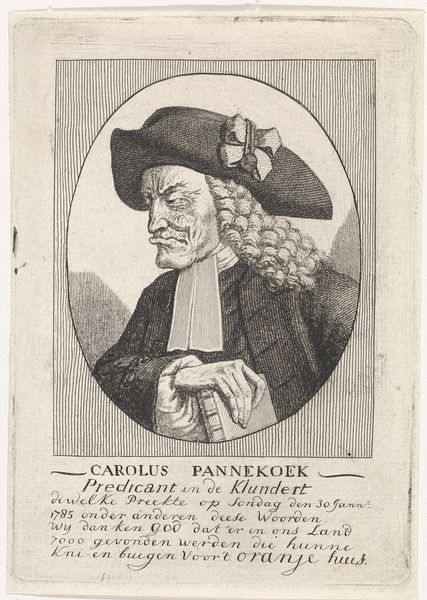
Titel: Portret van Carolus Pantekoek
Künstler: Joannes Hulstkamp
Standort: Amsterdam
Institution: Rijksmuseum
Schlagwörter: hand, kopf, mann, weiß, braun, finger, hut, mund, nase, orange, profil, schwarz, blick, schal, beige, schleife, alt, jacke, richter, barock, bibel, böse, falten, rahmen, holland, niederlande, portrait, kirche, auge, haare, kaufmann, lippe, lippen, locken, oval, perücke, schrift, karikatur, grimmig, edel, krempe, buch, druck, stich, seite, text, beschriftung, niederländisch, politiker, prediger, grimasse, seitenprofil, gier, klerus, priester, holländisch, beamter, latein, anwalt, bch, carolus, beffchen, schmollen, advokat, parücke, katikatur, alt+, carolus pannekoek, das fröhliche evanglium, das fröhliche evangelium, pannekoek